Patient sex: M
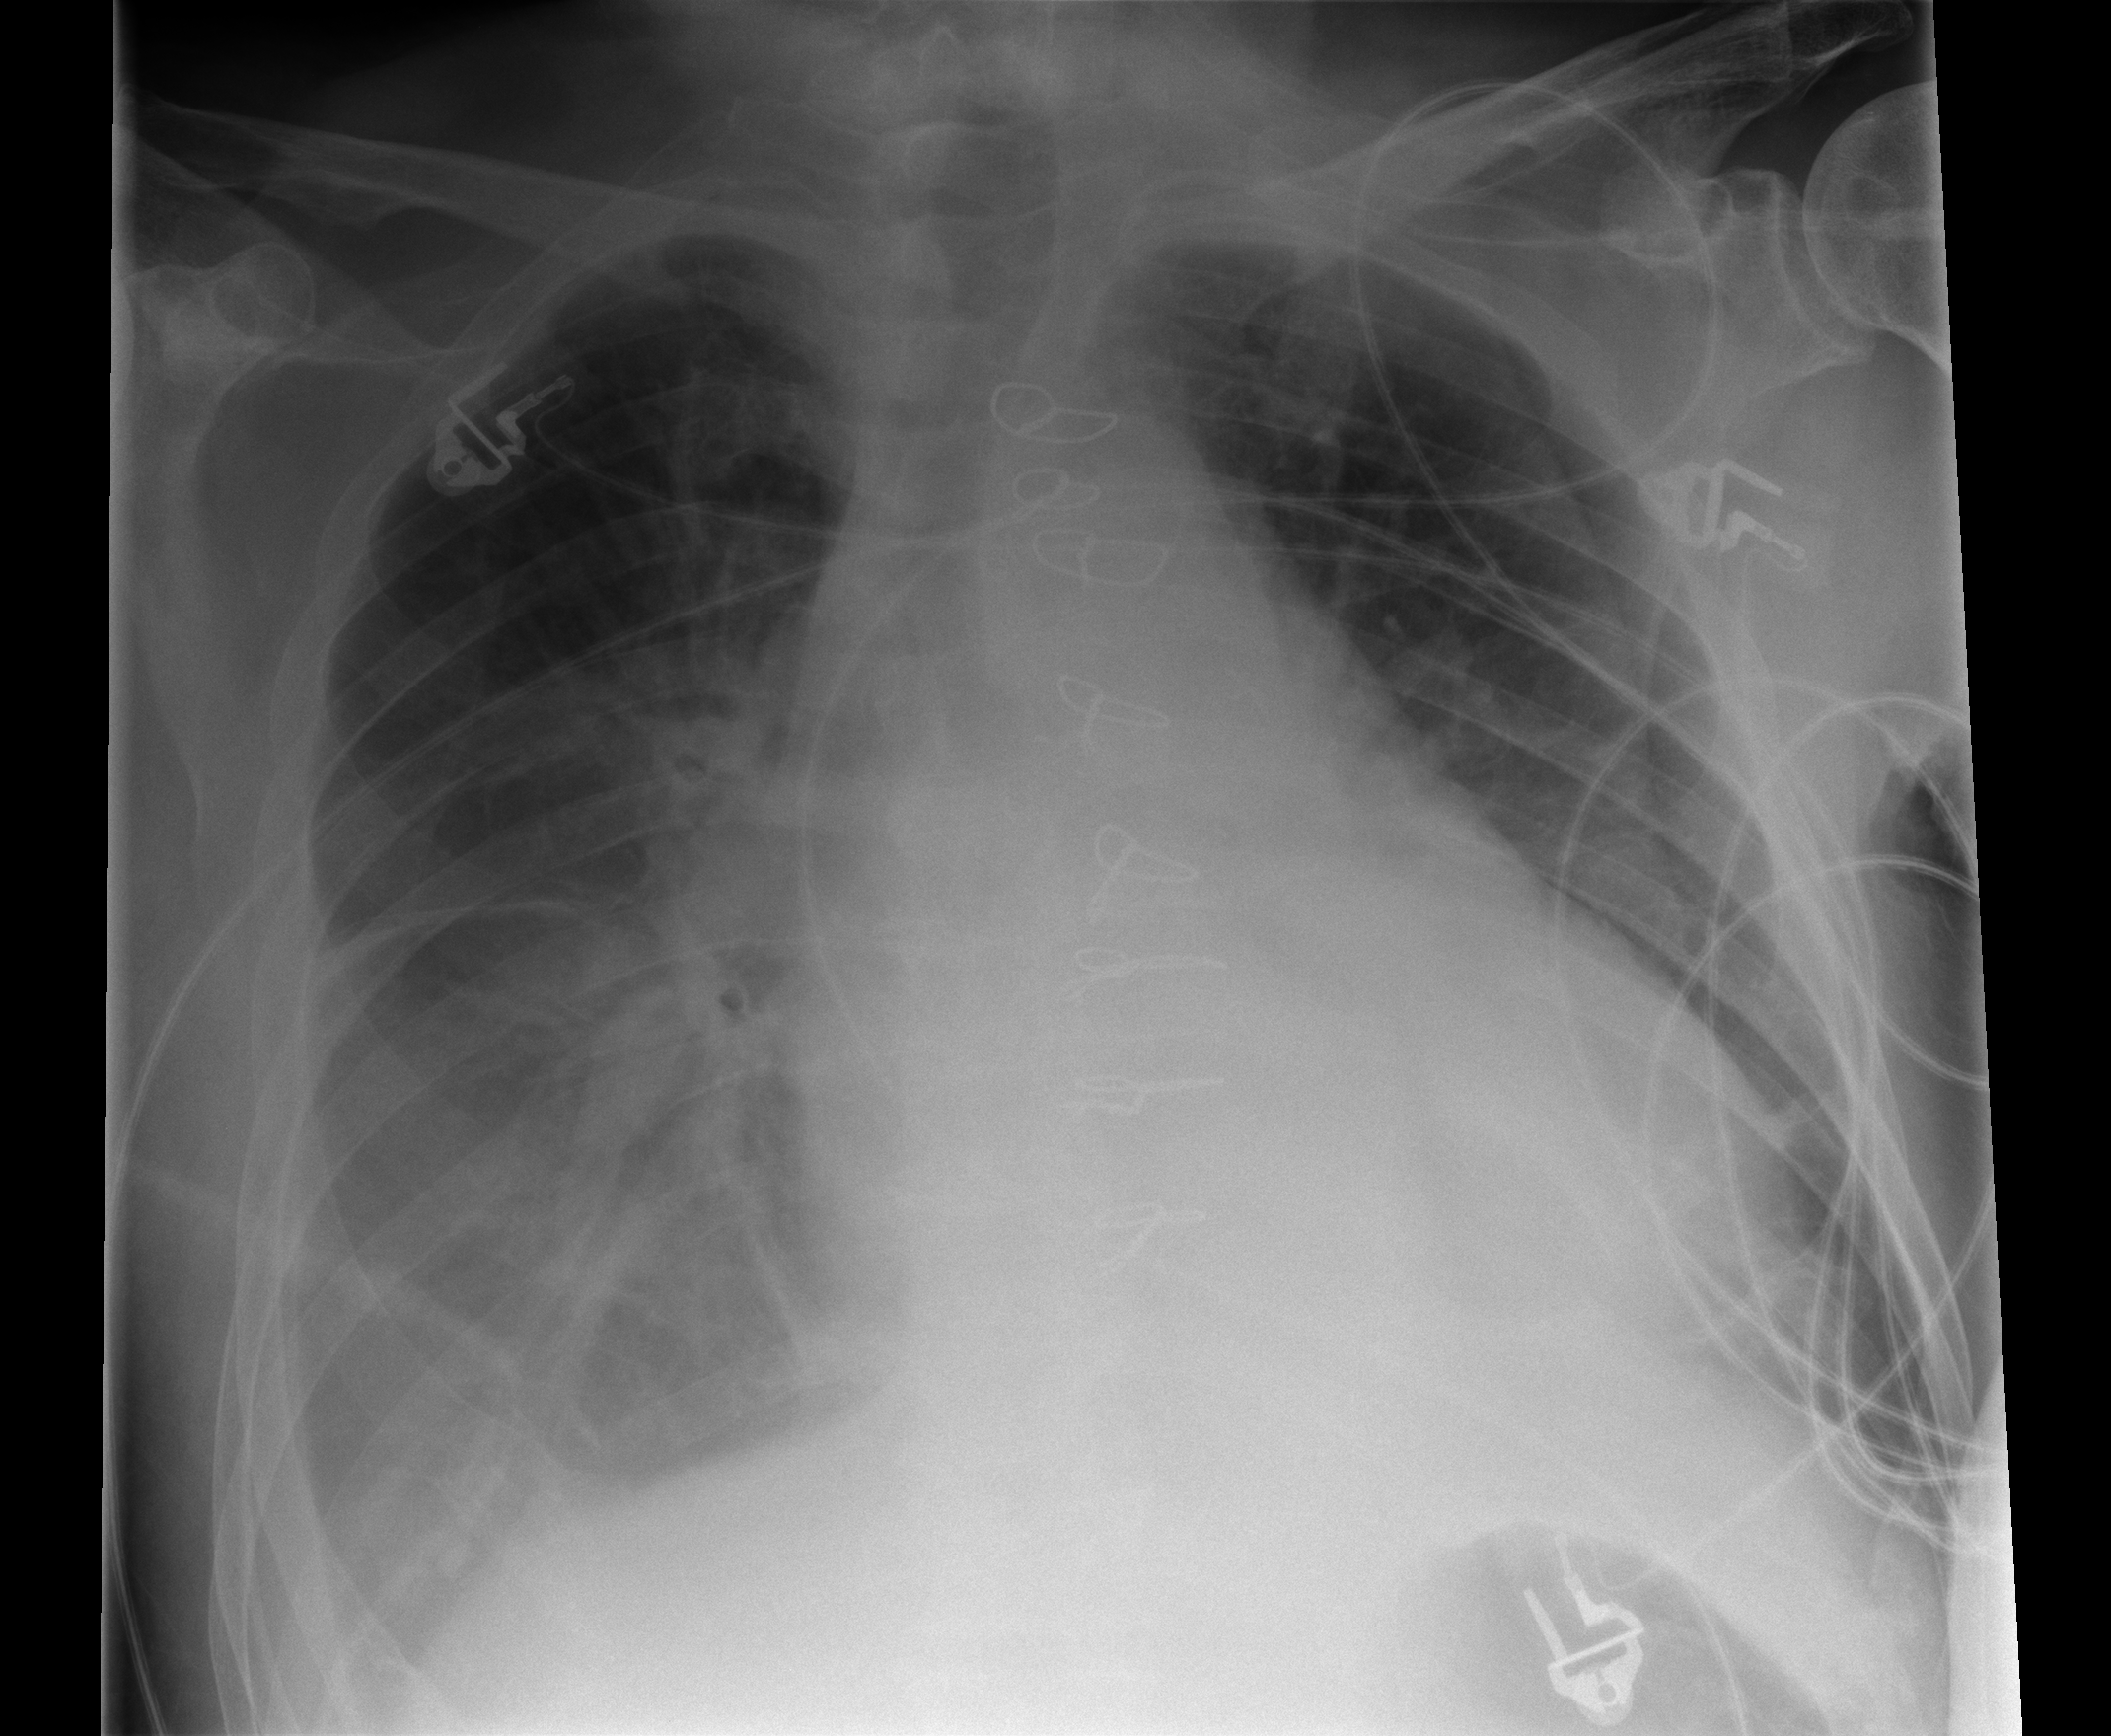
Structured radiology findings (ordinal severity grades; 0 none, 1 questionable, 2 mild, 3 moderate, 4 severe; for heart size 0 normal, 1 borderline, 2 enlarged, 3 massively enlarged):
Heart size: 3
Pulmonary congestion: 2
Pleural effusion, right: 2
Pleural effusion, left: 2
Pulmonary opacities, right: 2
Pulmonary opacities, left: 0
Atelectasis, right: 2
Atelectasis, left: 2